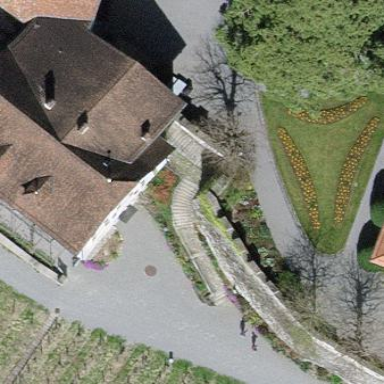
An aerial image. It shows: Castle.